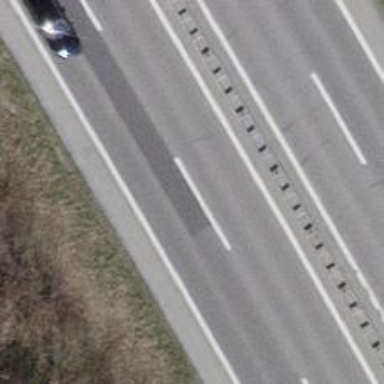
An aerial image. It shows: View of motorway.